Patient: sex M, age 66
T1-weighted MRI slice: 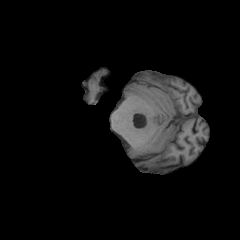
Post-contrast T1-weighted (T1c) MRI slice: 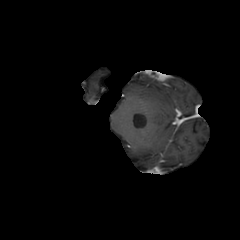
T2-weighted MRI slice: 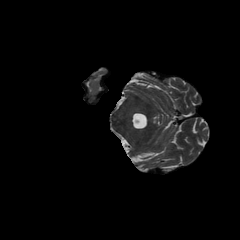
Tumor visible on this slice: no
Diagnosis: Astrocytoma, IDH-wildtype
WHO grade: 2